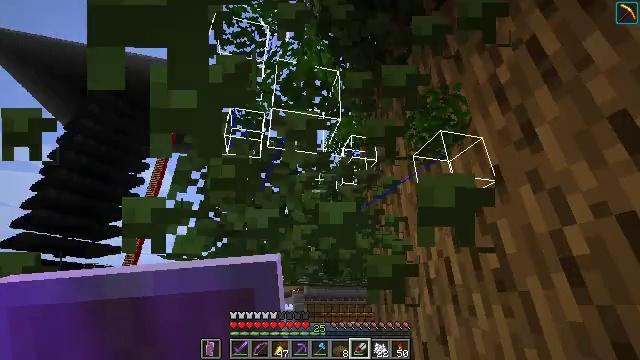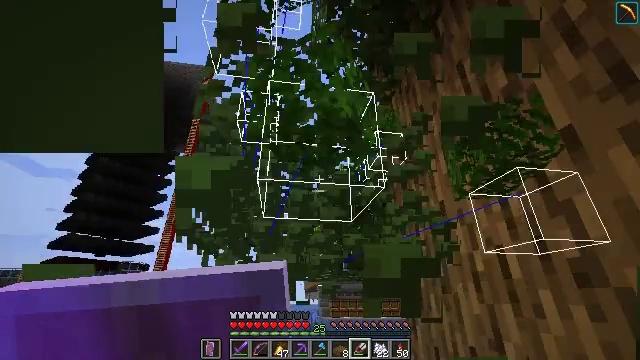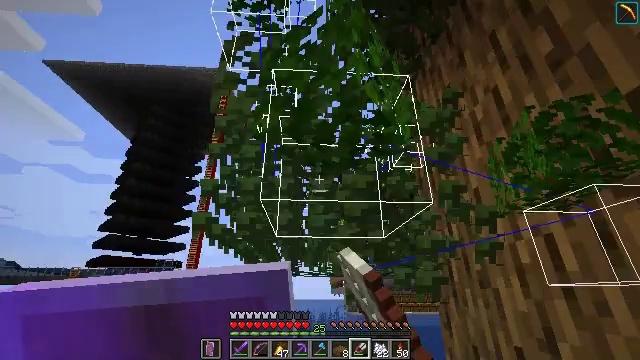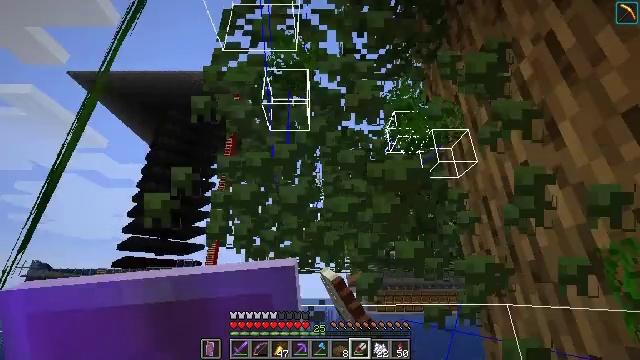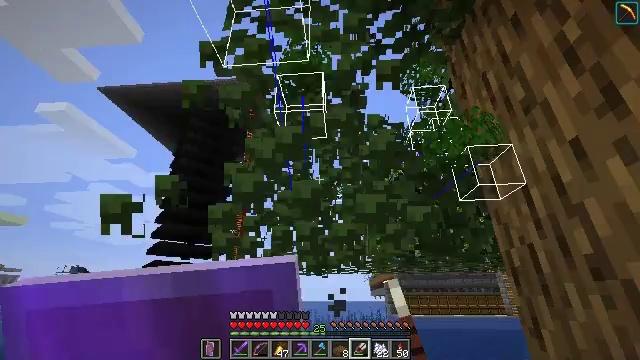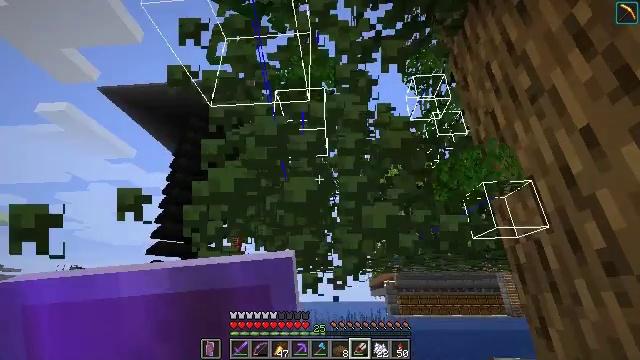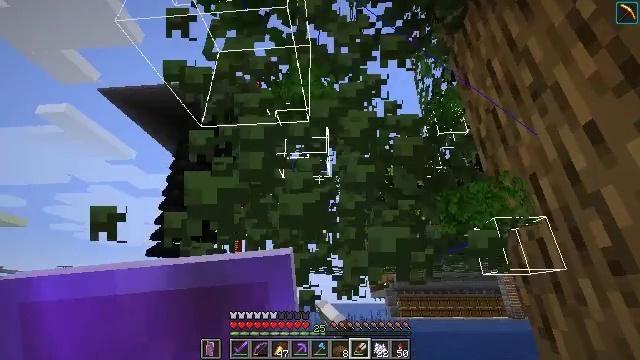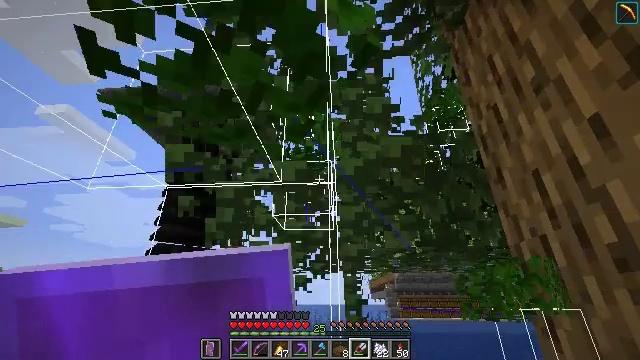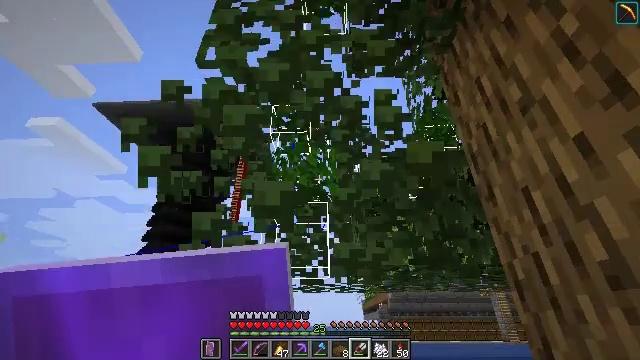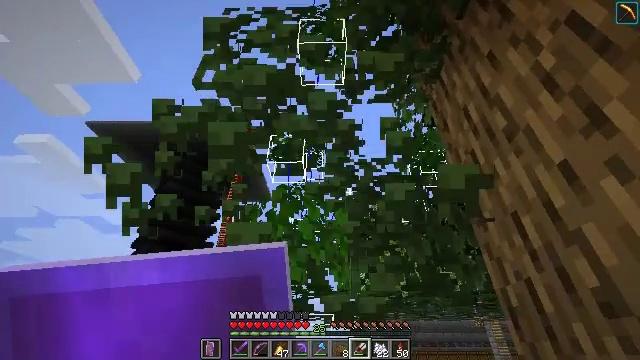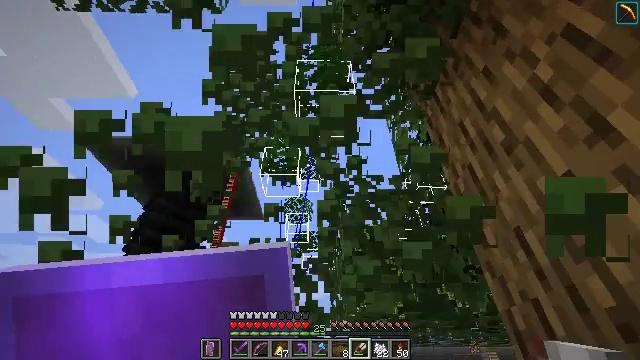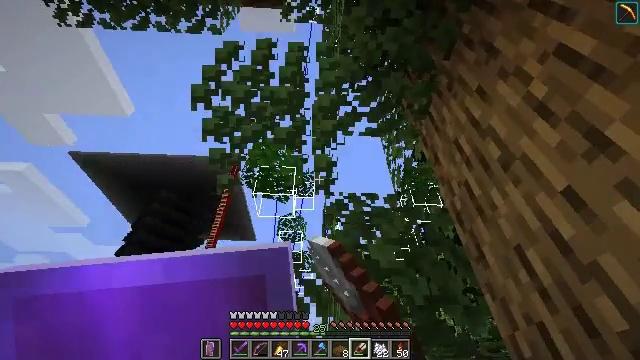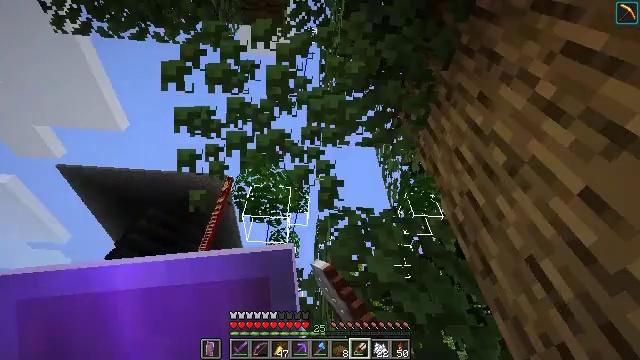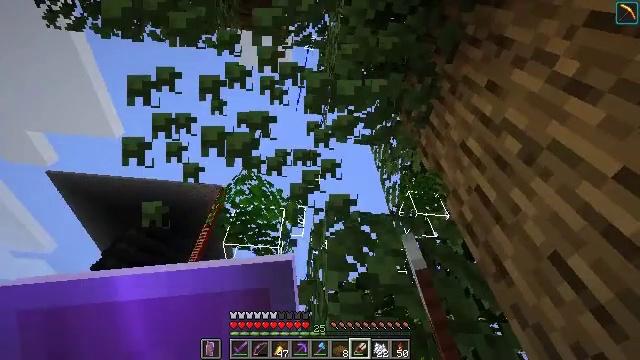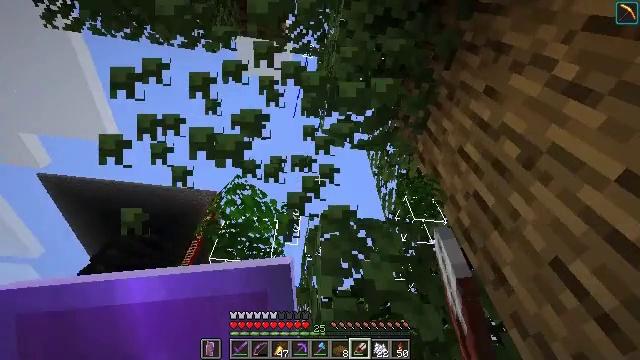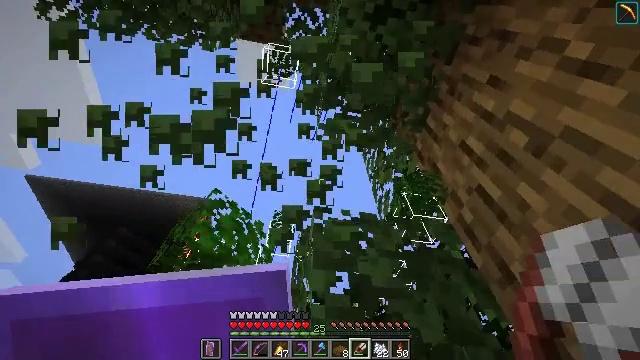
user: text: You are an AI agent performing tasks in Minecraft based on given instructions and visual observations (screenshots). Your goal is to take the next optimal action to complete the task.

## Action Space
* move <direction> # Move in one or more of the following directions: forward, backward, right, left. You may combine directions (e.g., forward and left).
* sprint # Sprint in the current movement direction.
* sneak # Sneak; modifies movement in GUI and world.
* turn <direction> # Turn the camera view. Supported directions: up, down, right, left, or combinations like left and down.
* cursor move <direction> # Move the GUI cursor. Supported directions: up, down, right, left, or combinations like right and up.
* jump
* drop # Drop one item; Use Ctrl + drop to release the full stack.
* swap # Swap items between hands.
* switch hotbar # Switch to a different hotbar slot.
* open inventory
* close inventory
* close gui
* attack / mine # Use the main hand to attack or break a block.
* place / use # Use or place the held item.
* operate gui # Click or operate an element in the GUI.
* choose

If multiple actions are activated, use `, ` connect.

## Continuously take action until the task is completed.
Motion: motion action
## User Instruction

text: Break oak leaves from the trees.
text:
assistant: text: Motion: move forward, turn left, attack / mine
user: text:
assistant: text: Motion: move forward, turn left, attack / mine
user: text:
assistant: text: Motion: move forward, turn left, attack / mine
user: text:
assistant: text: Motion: turn left, attack / mine
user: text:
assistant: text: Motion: attack / mine
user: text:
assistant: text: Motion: attack / mine
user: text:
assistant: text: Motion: attack / mine
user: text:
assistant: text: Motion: turn right and up, attack / mine
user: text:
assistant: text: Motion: turn right and up, attack / mine
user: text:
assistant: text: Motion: move forward, turn right and up, attack / mine
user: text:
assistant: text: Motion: move forward, turn right and up, attack / mine
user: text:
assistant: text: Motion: move forward, turn right and up, attack / mine
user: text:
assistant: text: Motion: move forward, turn right and up, attack / mine
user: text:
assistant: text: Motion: move forward, turn right and up, attack / mine
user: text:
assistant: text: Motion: move forward, turn right and up, attack / mine
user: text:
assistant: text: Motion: move forward, turn up, attack / mine
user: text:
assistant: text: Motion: move forward, turn up, attack / mine
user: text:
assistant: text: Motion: move forward, turn up, attack / mine
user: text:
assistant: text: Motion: turn right and up, attack / mine
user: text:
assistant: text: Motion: turn right and up, attack / mine
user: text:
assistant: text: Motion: turn right, attack / mine
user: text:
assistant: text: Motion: turn right, attack / mine
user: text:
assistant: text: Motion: turn right and down, attack / mine
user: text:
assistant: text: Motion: turn right and down, attack / mine
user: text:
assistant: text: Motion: turn down, attack / mine
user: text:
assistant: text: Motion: turn left and down, attack / mine
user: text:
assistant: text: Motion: turn left and down, attack / mine
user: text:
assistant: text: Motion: turn left and down, attack / mine
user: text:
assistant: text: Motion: attack / mine
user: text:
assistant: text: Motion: turn down, attack / mine